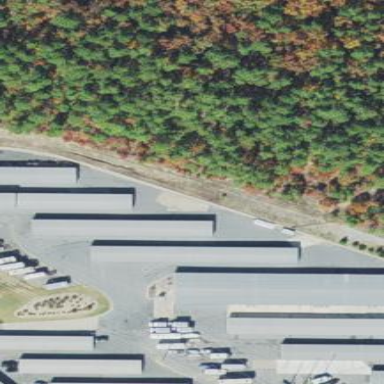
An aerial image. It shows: Industrial area used for storage.